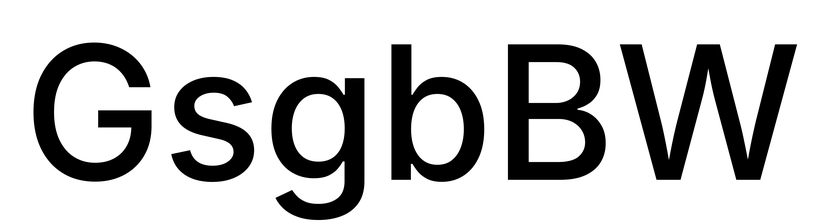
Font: Inter_Medium